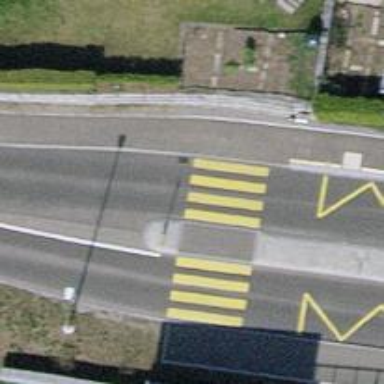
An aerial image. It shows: Uncontrolled footway crossing with markings.